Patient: sex M, age 46
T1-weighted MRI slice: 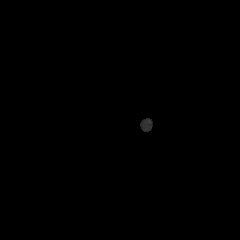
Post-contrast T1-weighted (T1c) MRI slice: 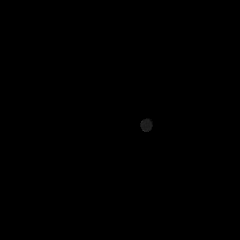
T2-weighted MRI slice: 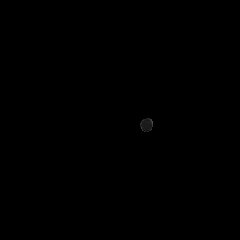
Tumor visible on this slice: no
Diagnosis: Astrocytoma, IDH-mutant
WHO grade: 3